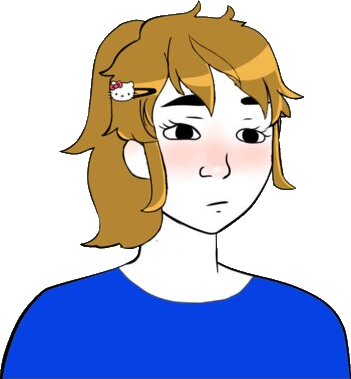
Label: 5_Doomer_Girl